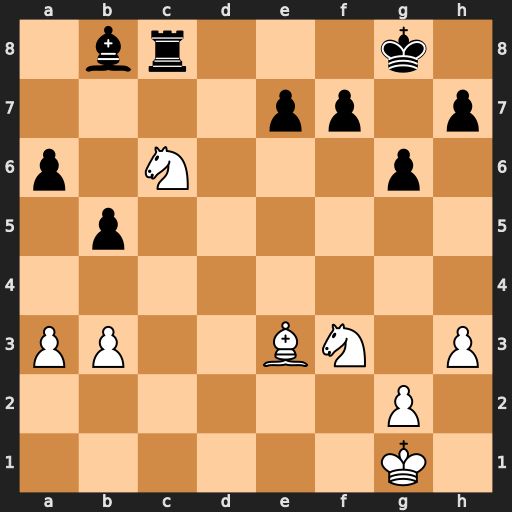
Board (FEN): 1br3k1/4pp1p/p1N3p1/1p6/8/PP2BN1P/6P1/6K1
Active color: w
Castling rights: -
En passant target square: -
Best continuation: Nxe7+ Kf8 Nxc8